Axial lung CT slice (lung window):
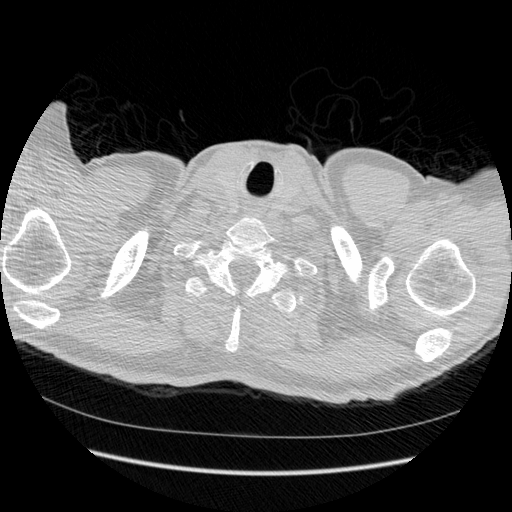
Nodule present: no